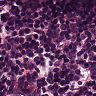
Metastatic tissue present: no